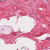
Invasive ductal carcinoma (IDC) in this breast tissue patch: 0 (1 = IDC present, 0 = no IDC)